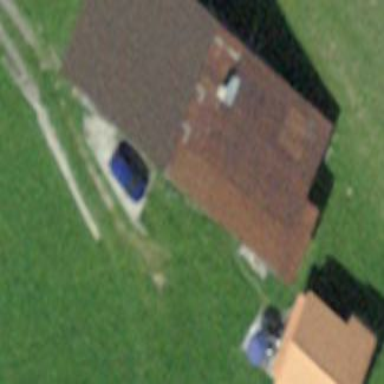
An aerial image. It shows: Cabin.